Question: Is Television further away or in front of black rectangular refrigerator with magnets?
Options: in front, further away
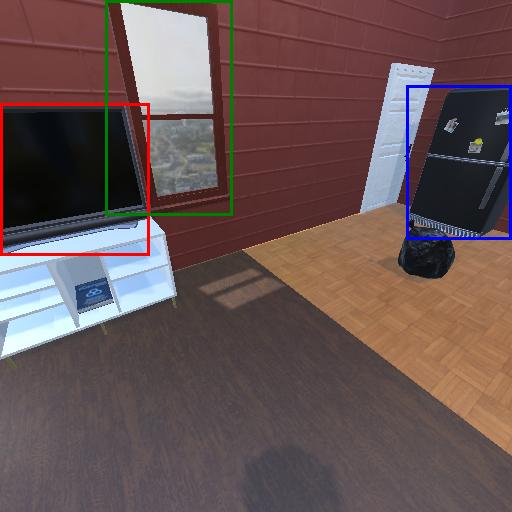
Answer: in front